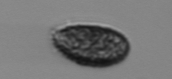
Label: Pseudochattonella_farcimen